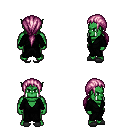
a pixel art fantasy rpg character, male body template, orc, green skin, gray robe, white pants, pink ponytail hairstyle, gray slippers, four views (front, back, left, right), 2x2 character sprite sheet, small pixel art, hard edges, no anti-aliasing